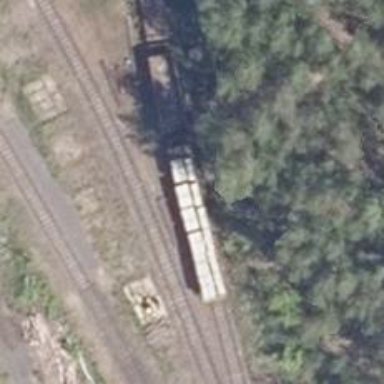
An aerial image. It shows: Railway spur service.